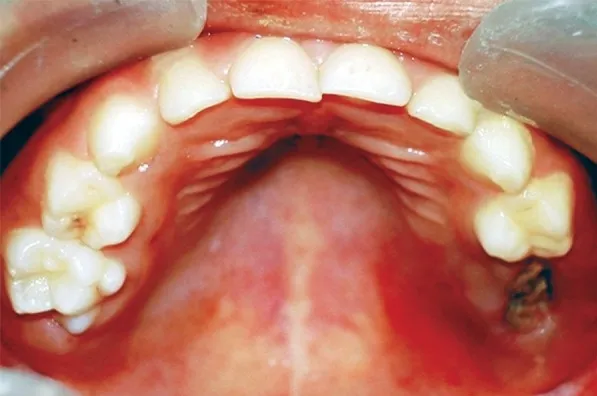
Healing of socket satisfactory after 7 days.
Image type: medical_photograph (oral_photograph)